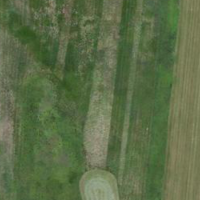
EUNIS habitat code: 24
Species observed at this site:
Acrocephalus palustris
Locustella naevia